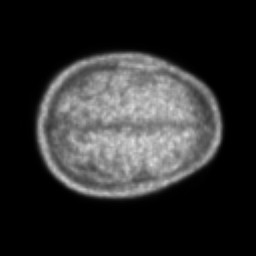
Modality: PET
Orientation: axial
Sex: male
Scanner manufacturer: ge